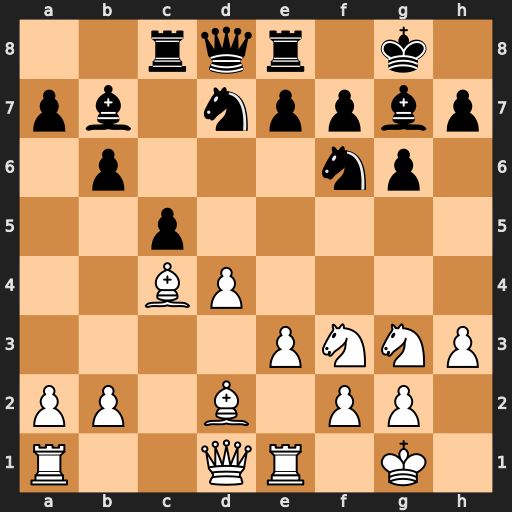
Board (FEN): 2rqr1k1/pb1nppbp/1p3np1/2p5/2BP4/4PNNP/PP1B1PP1/R2QR1K1
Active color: w
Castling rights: -
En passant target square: -
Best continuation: Bxf7+ Kxf7 Ng5+ Kg8 Ne6